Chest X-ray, PA view. Patient: 50 years old, sex F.
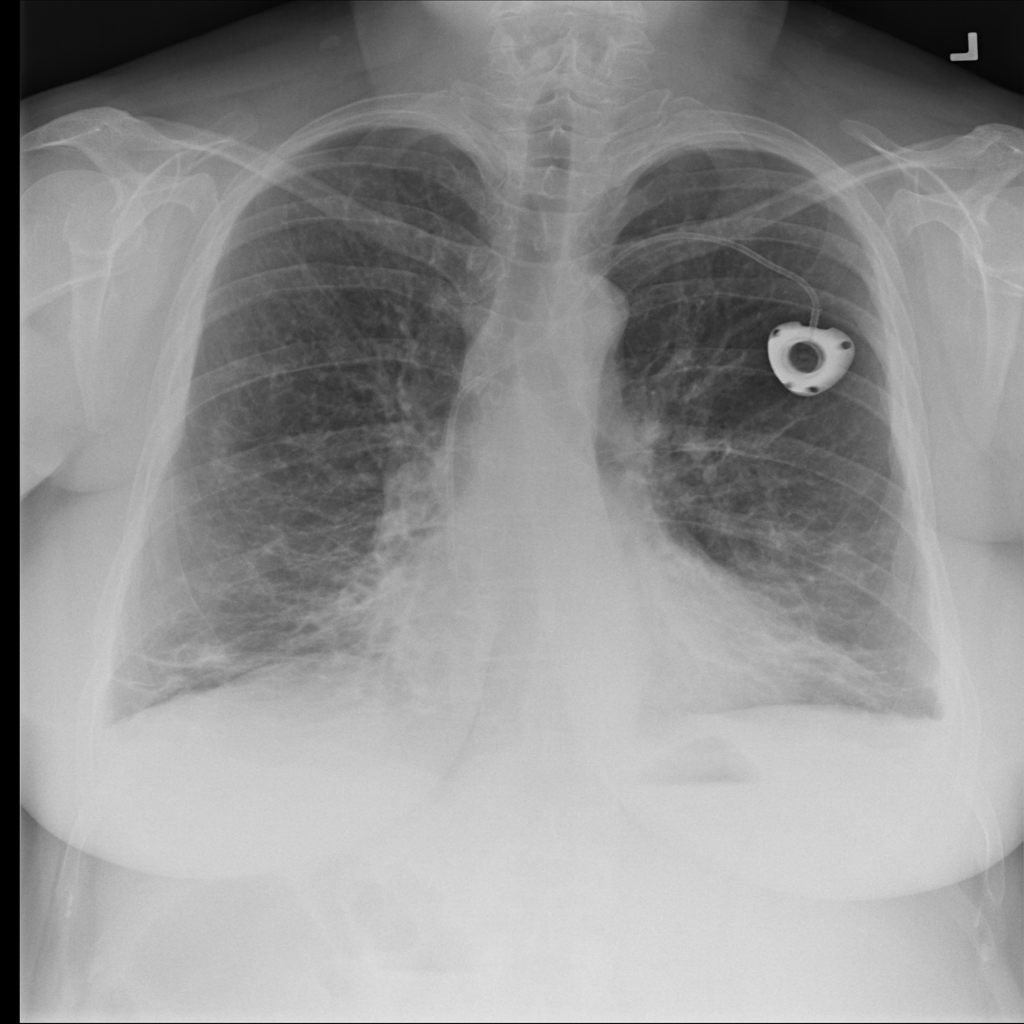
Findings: Atelectasis, Pleural_Thickening